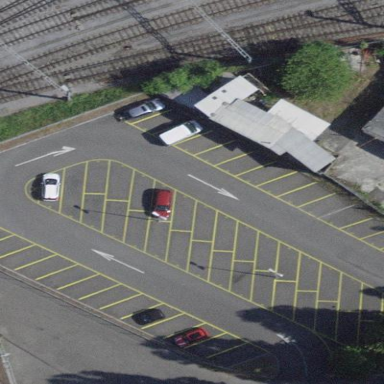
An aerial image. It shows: Parking available on the street side.